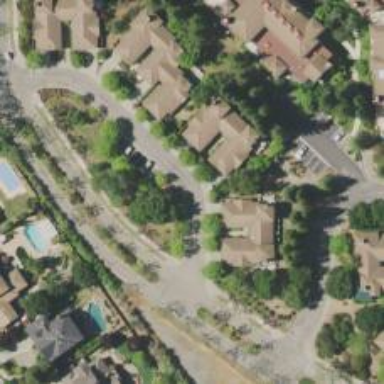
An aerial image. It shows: Residential road with sidewalk on the left side.